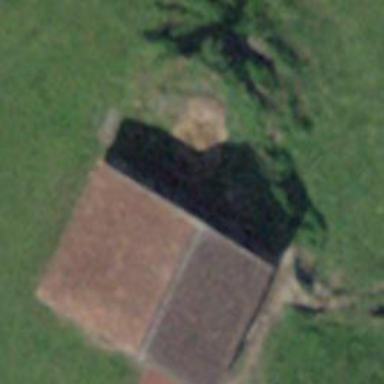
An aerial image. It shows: Barn.